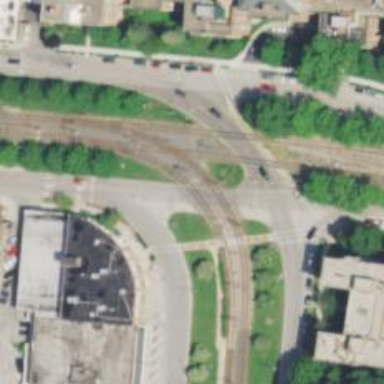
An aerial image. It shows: Light rail railway system with contact lines for electrification.